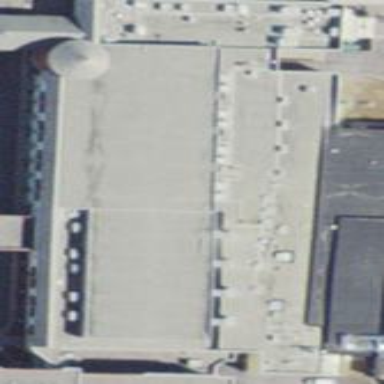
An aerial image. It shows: Conference center building.